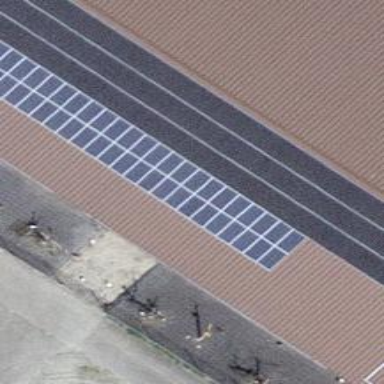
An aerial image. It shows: Solar power generator.